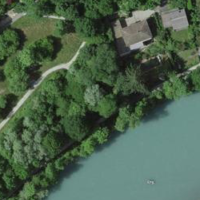
EUNIS habitat code: 53
Species observed at this site:
Veronica chamaedrys
Ranunculus acris
Ajuga reptans
Cornus sanguinea